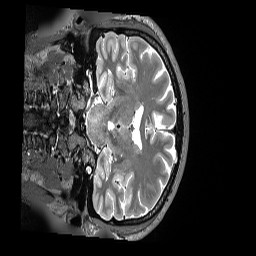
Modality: T2w
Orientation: coronal
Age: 52
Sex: female